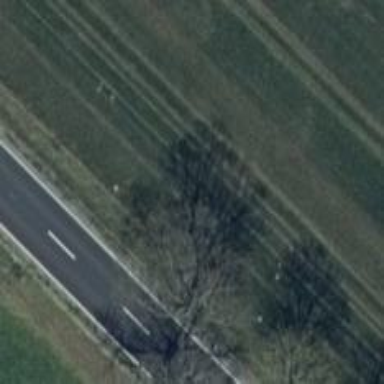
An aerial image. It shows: Row of deciduous broadleaved trees.